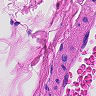
Metastatic tissue present: no